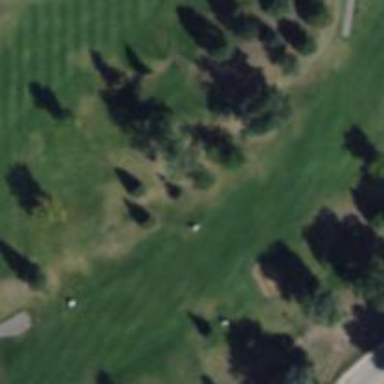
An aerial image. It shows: View of golf hole.